Sex: F
Age: 82
Scanner: Avanto
Primary tumour origin: Non-Small Cell Lung Cancer
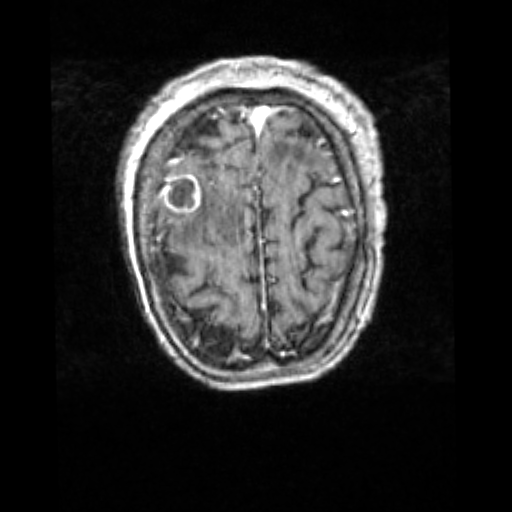
Segmented lesion volume (cc): 8.487
Number of lesion components: 2